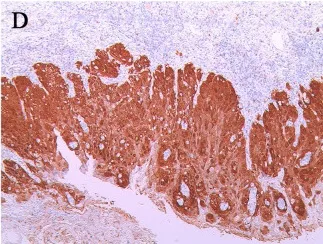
Characteristics of the cervical squamous cell carcinoma, vulvar squamous cell carcinoma, and vaginal squamous cell carcinoma for case 2. (D) The P16 was diffusely positive in vulvar tumor cells.
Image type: pathology (immunostaining)